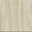
Piece: xx